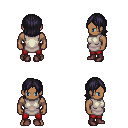
a pixel art fantasy rpg character, male body template, human, dark skin, white tunic, red pants, raven long bangs hairstyle, maroon shoes, four views (front, back, left, right), 2x2 character sprite sheet, small pixel art, hard edges, no anti-aliasing